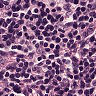
Metastatic tissue present: no